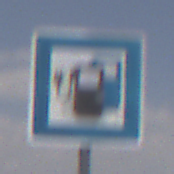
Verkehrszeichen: LadestationFuerElektrofahrzeuge
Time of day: Midday
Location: Outdoor (Nature)
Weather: PartlyCloudy
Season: NotSpecified
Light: Natural